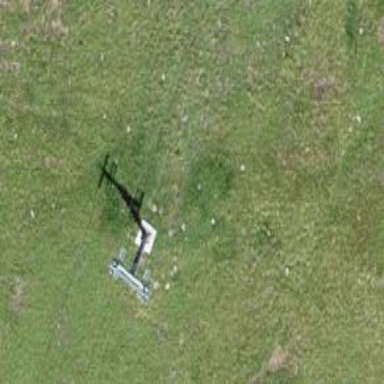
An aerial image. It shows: Pylon for aerialway.